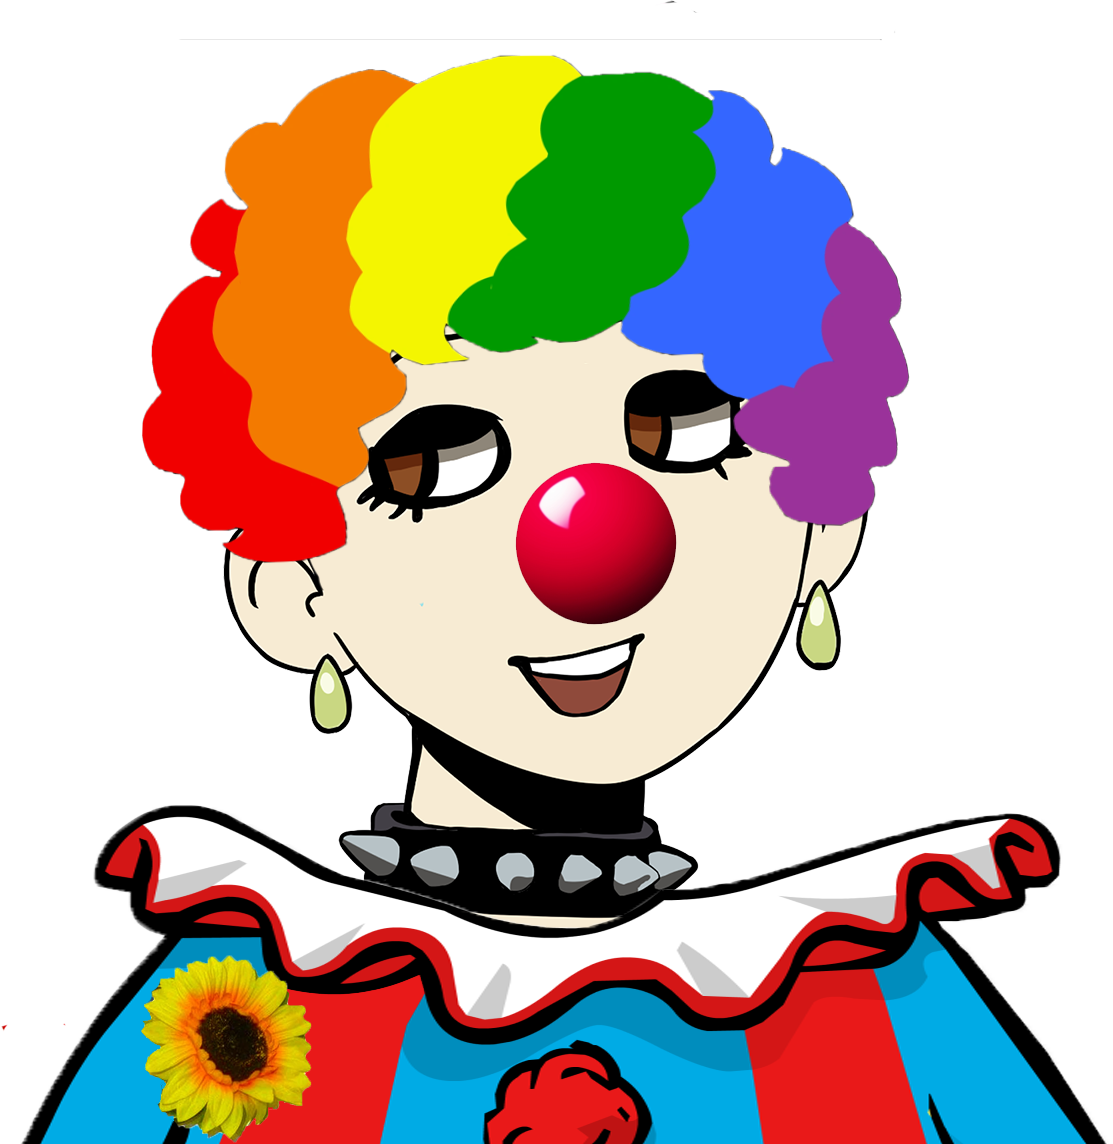
Label: 5_Ashbie_and_Enbie_Girl